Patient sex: M
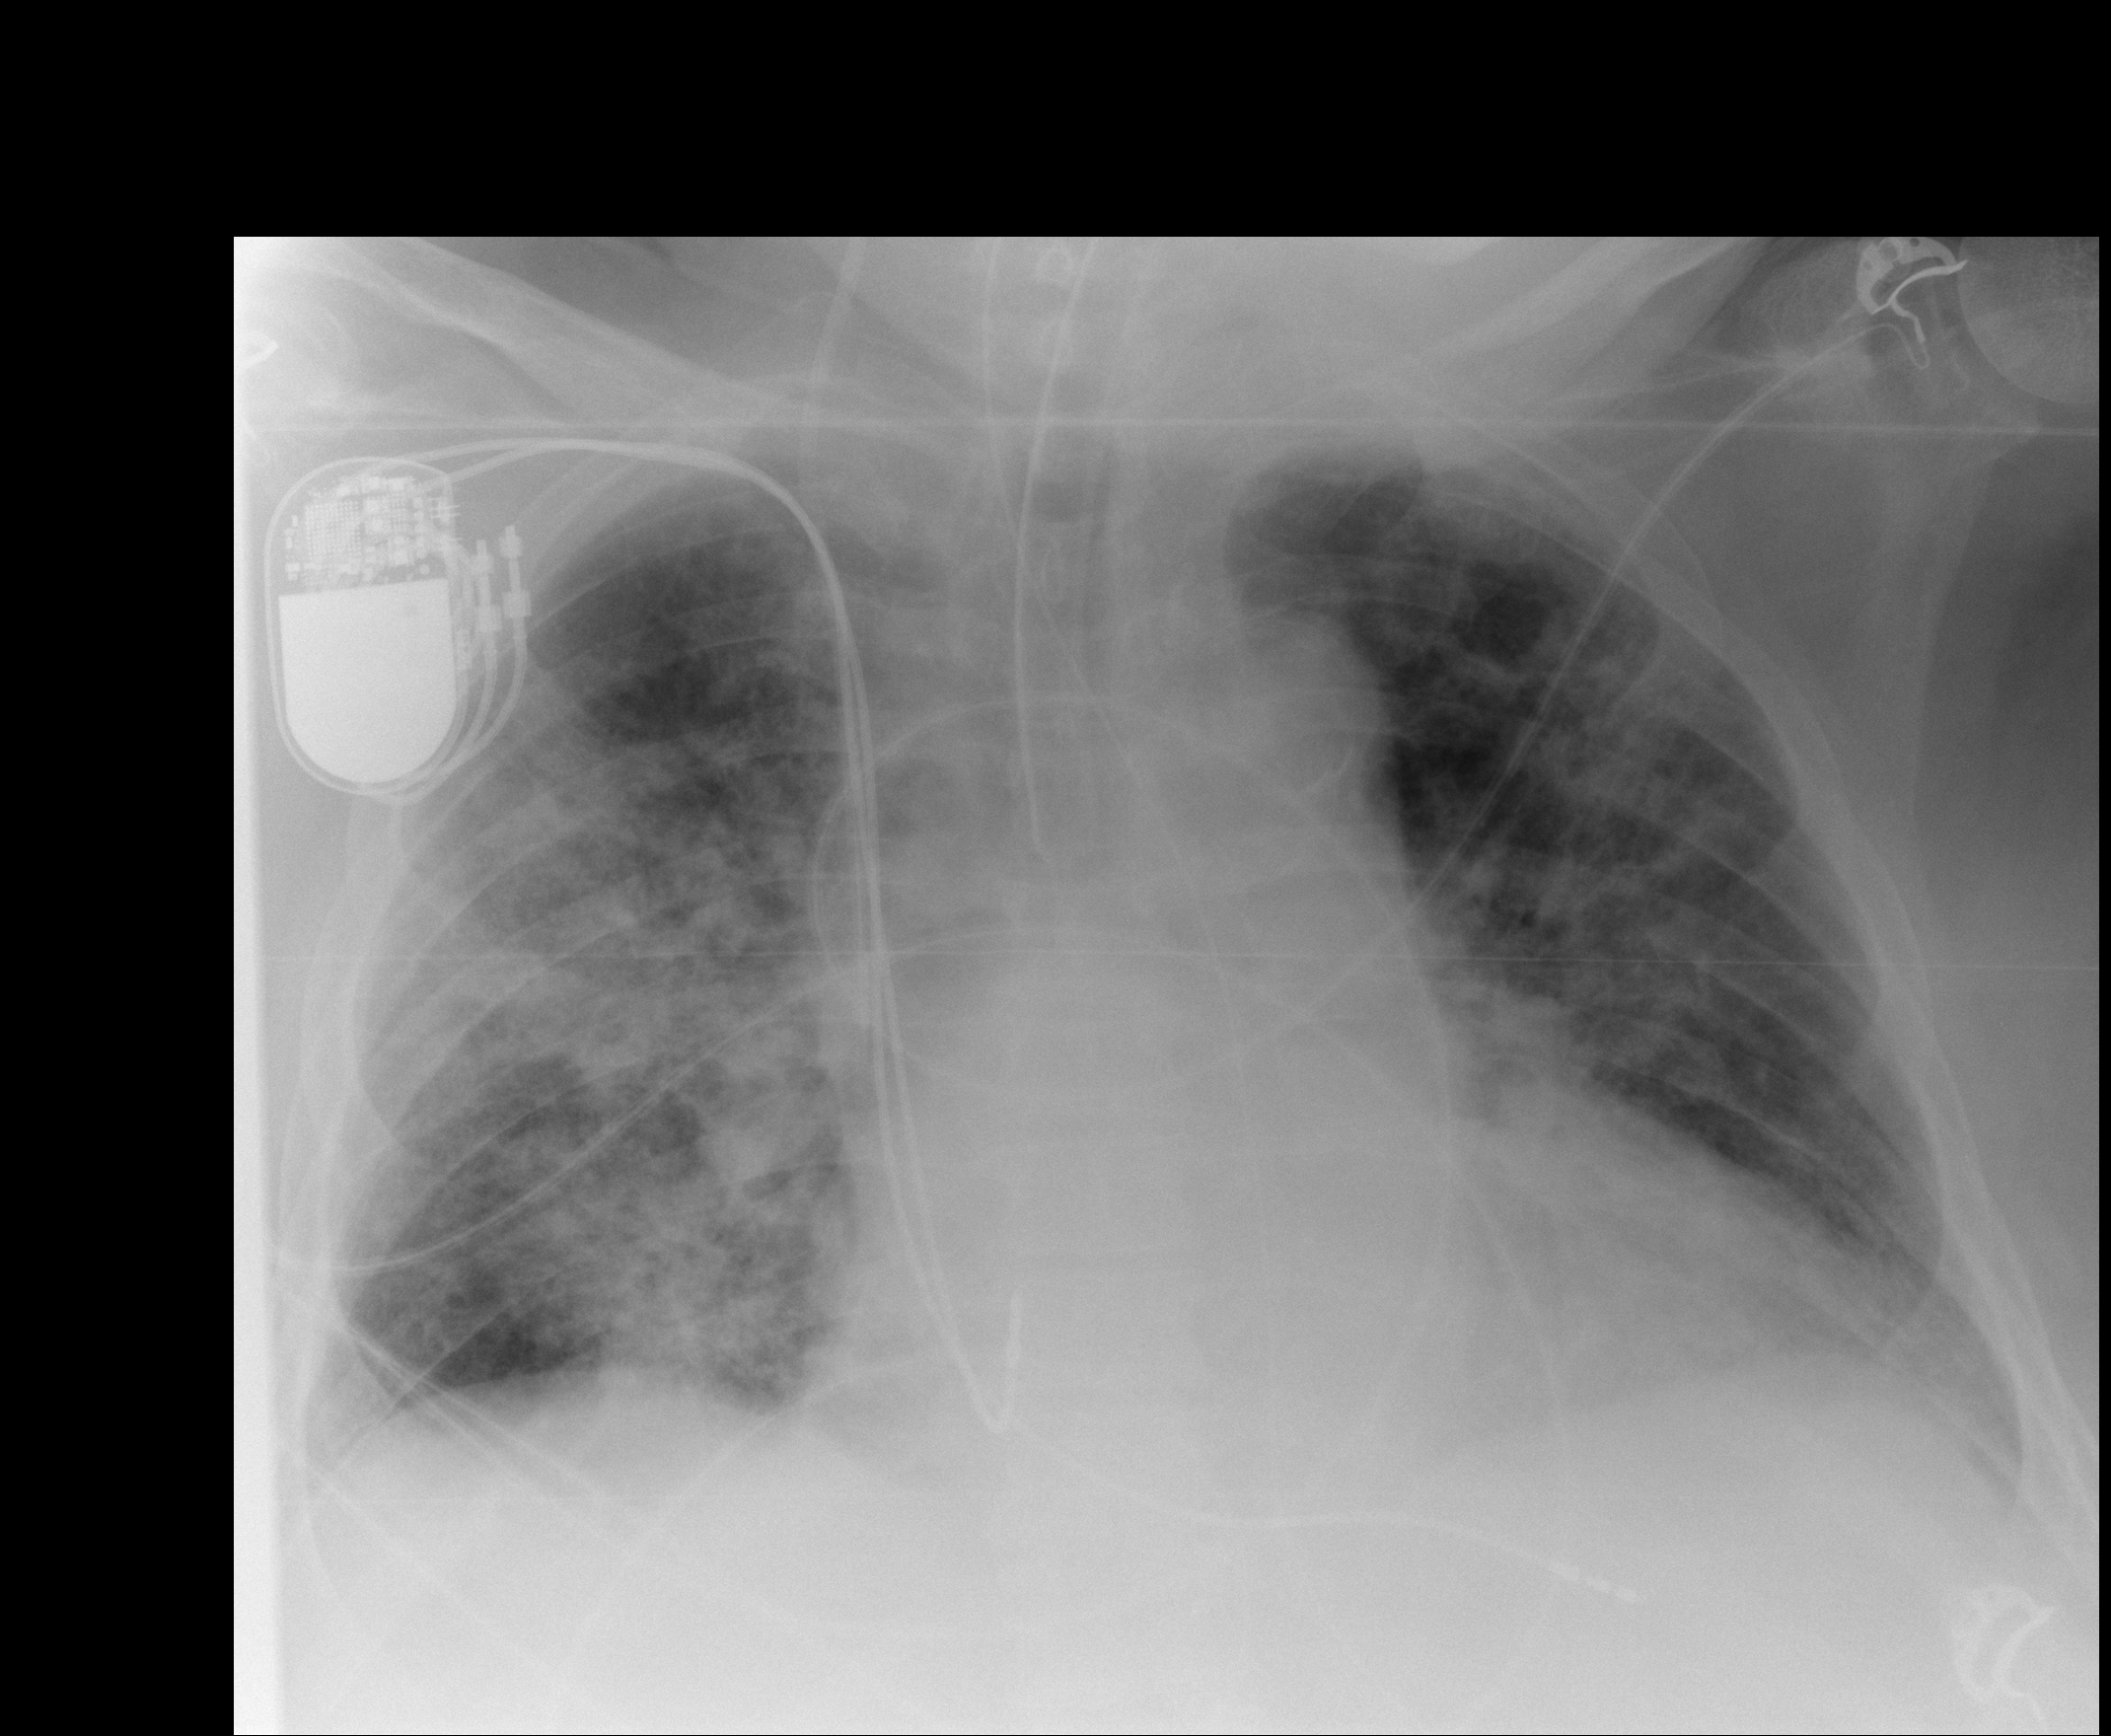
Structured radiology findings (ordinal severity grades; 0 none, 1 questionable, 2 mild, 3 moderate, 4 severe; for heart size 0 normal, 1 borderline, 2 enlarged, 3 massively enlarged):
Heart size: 2
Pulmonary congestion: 2
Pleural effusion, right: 0
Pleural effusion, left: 0
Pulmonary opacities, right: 3
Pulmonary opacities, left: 3
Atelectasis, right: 2
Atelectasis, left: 2